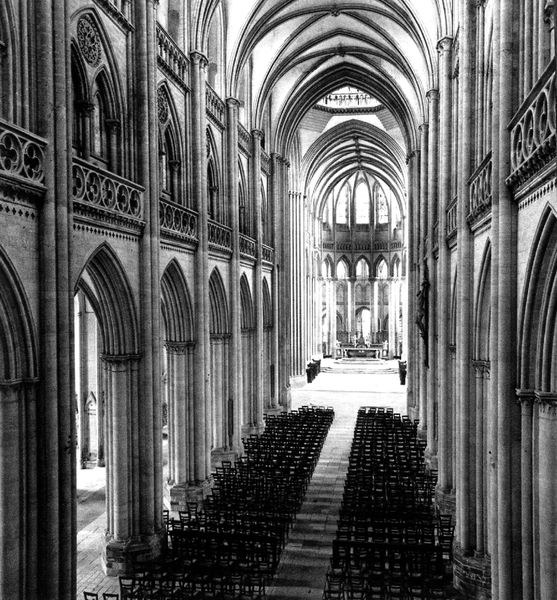
Titel: Kathedrale Notre Dame de Coutances
Standort: Coutances (EU - F - Normandie)
Schlagwörter: weiß, fenster, frankreich, hell, pfeiler, stühle, barock, innenraum, kirche, gotik, schiff, schiffe, bogen, perspektive, leer, saal, hoch, foto, fotografie, bögen, gang, dom, rippen, groß, schwarzweiß, münster, altar, arkaden, hauptschiff, kathedrale, photo, kirchenschiff, mittelschiff, gotisch, kreuzgrat, kreuzgratgewölbe, seitenschiff, spitzbögen, apsis, chor, spitzgiebel, seitenschiffe, köln, gwölbe, rkirche, münster straßburg, kölner münster, innenschiff münster, gebetssaal